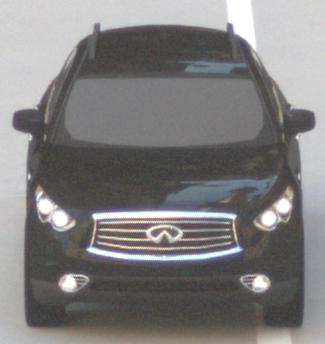
Make: Infiniti
Model: FX 37
Detailed model: FX (S51)
Model produced from: 2012/07
Model produced until: 2013/10
Doors: 5
Color: black
Road condition: dry road
Daytime: morning or afternoon
Contrast: low contrast